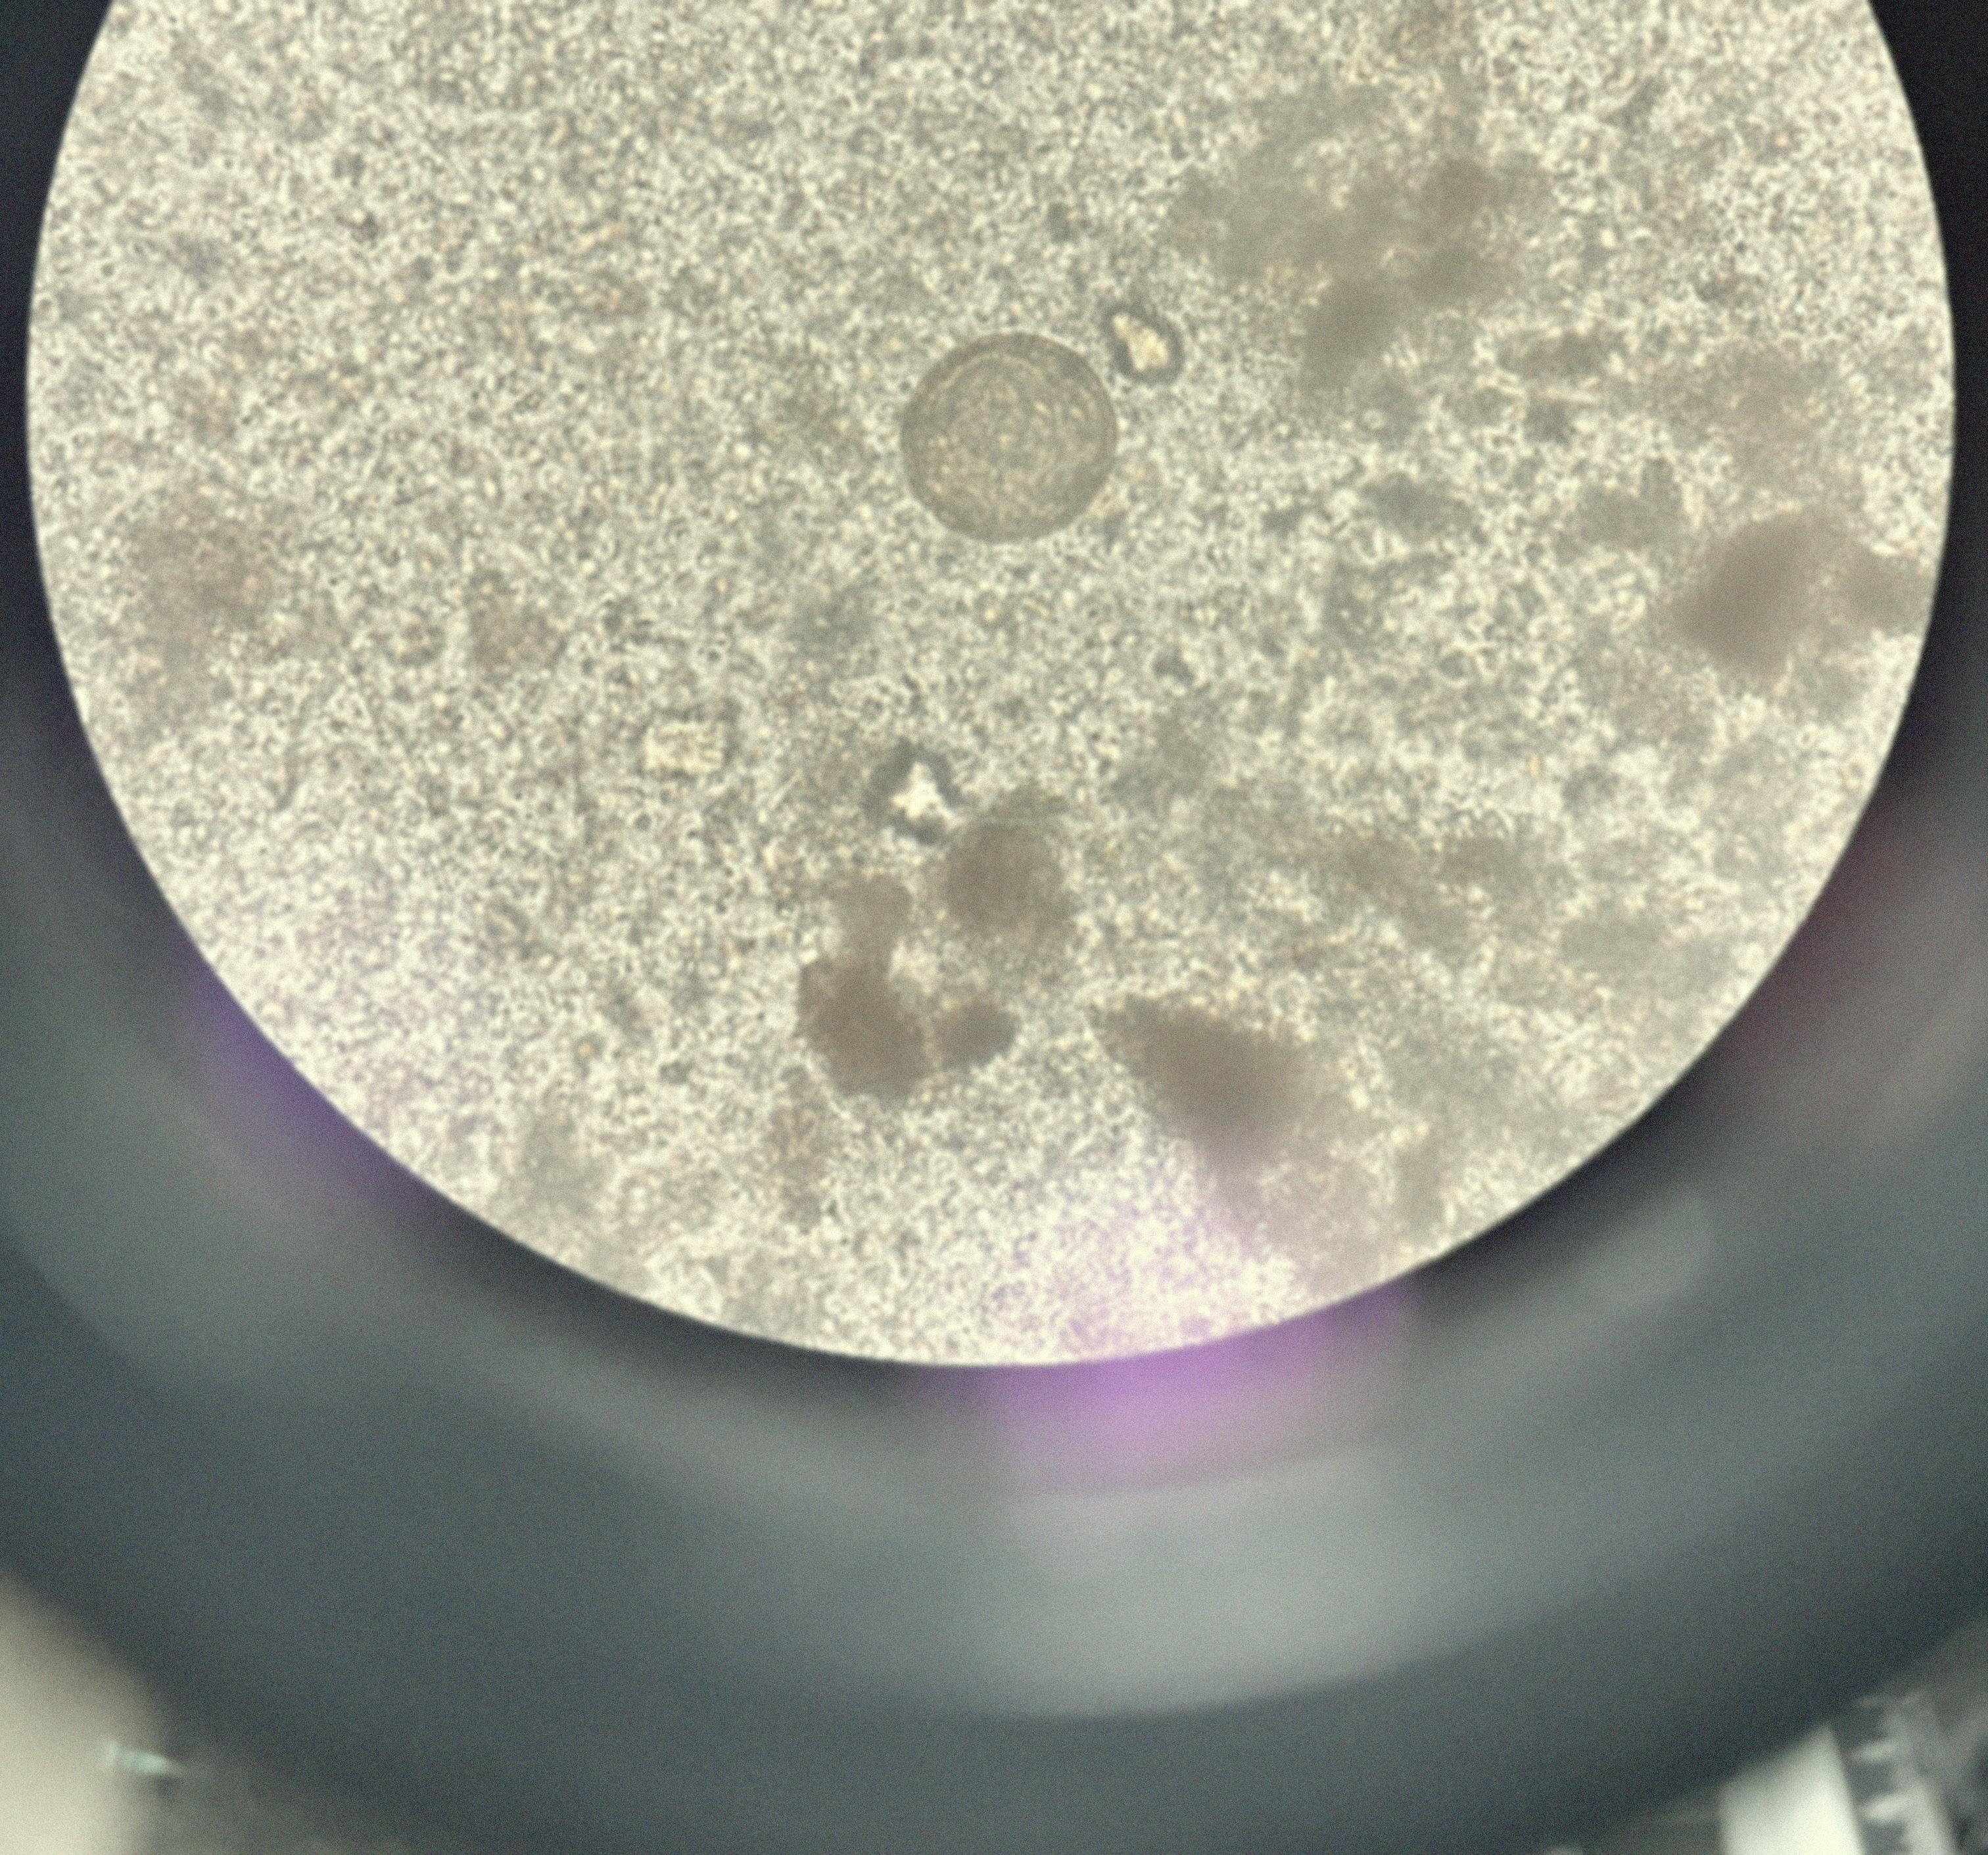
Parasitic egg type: Hymenolepis diminuta